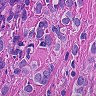
Metastatic tissue present: yes